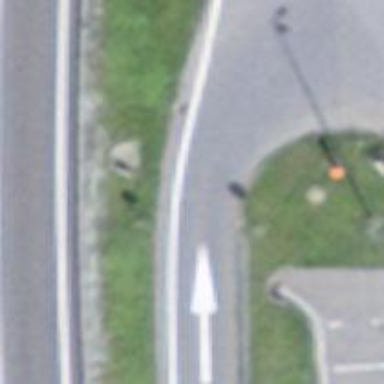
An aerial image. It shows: Asphalt road designated for service vehicles.